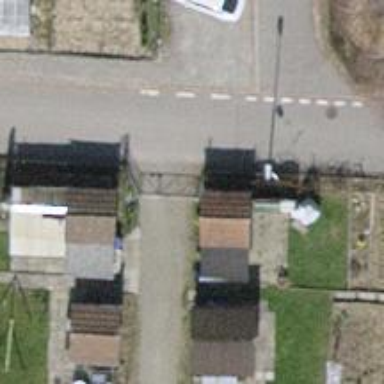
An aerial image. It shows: Gate.